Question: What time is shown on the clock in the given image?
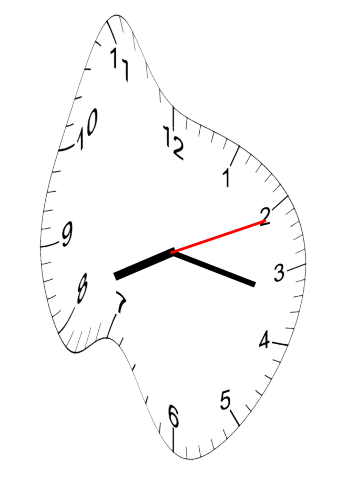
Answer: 08:17:11